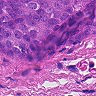
Metastatic tissue present: yes